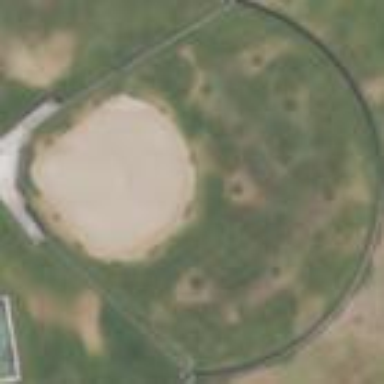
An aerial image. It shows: Baseball pitch for leisure and sports activities.